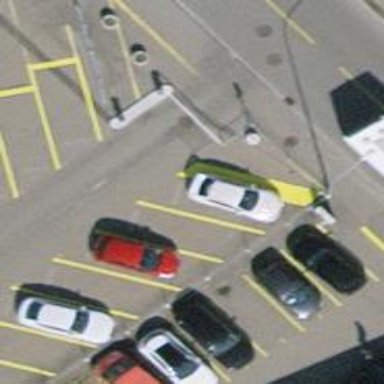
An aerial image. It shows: Charging station.